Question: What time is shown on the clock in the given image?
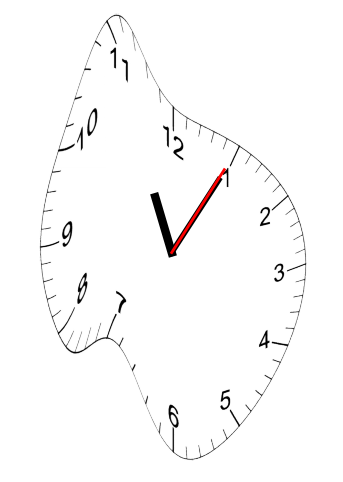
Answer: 11:05:05